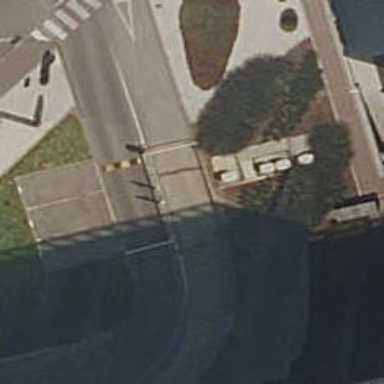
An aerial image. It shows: Lift gate barrier.